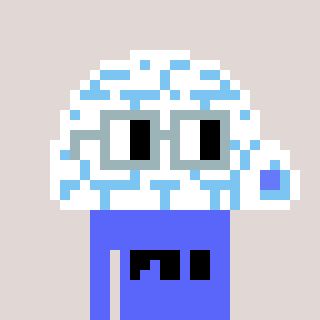
a pixel art character with square dark gray glasses, a igloo-shaped head and a purple-colored body on a warm background